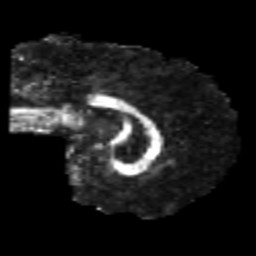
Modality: FA
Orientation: sagittal
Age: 20
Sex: male
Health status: healthy
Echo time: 0.074 s